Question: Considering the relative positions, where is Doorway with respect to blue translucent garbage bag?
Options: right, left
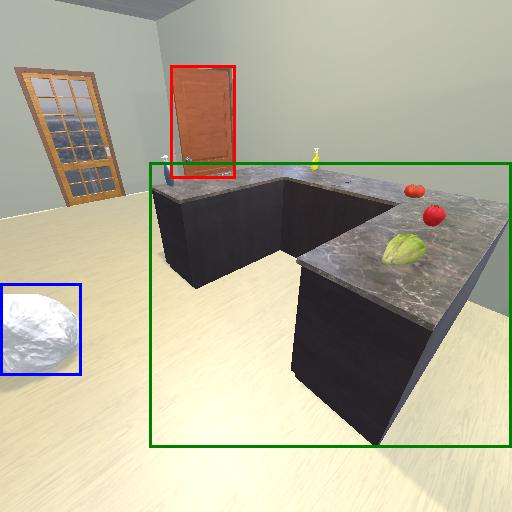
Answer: right